Электролитами называют вещества, которое проводят электрический ток вследствие диссоциации на ионы. Их электропроводность обусловлена подвижностью положительно и отрицательно заряженных ионов.
Часть A. Подготовительные измерения.
Измерьте внутренний диаметр шприца $D_0$ и расстояние $L_0$ между отметками $0~\text{мл}$ и $20~\text{мл}$. В рамках задачи будем обозначать концентрацию раствора соли в воде безразмерной величиной $c = \dfrac{m_\text{соли}}{m_\text{воды}}$, где $m_\text{воды}$ — масса изначально взятой чистой воды, $m_\text{соли}$ — масса порошка соли, добавленного к чистой воде для получения раствора. Приготовьте раствор соли с концентрацией $c\approx 0.07$. Наберите этот раствор в шприц, причем, чтобы избежать образования лишних пузырей внутри шприца, двигайте поршень медленно. При измерениях нужно держать шприц в каком-то фиксированном положении (например, стоящим на ножке поршня), чтобы конфигурация пузырей, которые так или иначе образуются, была одинаковой.   В течение всей задаче мы будем изучать электрические свойства раствора электролита внутри шприца, поэтому следует использовать схему, изображенную на рисунке.  Используйте генератор в режиме $V_{\text{pp}}=1.00~\text{В}$, где $V_\text{pp}$ — разность напряжений между пиками (двойная амплитуда сигнала). Обязательно не забудьте включить сигнал на выходе генератора:  При частоте $f\approx50~\text{кГц}$ разность фаз между током через шприц и напряжением на нем практически равна нулю. Это означает, что при этой частоте раствор электролита внутри шприца ведет себя, как сопротивление $R$. Стоит ожидать, что это сопротивление меняется при изменении длины $L$ электролита внутри шприца.
Сделайте измерения сопротивления $R$ соответствующие положениям шприца $V=2,4,\dots,20~\text{мл}$.
Часть B. Объемные эффекты. Приготовьте 4 разных раствор соли с концентрациями $0.07 \leq c \leq 0.20$. При смене концентрации раствора внутри шприца обязательно промойте его чистой водой.
Постройте график $R$ от $V$. Проведите сглаживающую прямую $R=R_1 + \alpha_1 V$. Рассчитайте значения параметров $R_1$ и $\alpha_1$.
Для каждого из приготовленных растворов проведите серию из $4$-ех измерений $R$ от $V$.
С помощью МНК для каждого из растворов посчитайте параметры $R_1$ и $\alpha_1$ по аналогии с пунктом $\textbf{А3}$. Результаты представьте в виде таблицы. Теоретическое описание полученных результатов следует из стандартной задачи проводимости второго рода: рассмотрим действие электрического поля на заряженную частицу в вязкой среде. Пусть масса частицы $m$, а заряд $q$, а если частица движется, то на нее действует сила вязкого трения $F=-kv$.
В среде создается внешнее постоянное поле $E$. Чему равна установившаяся скорость частицы $v_{у}$? Ответ запишите через $E,k,q$. Коэффициент вязкости $k$, с помощью которого мы моделируем движение ионов в растворе связан не только с вязкостью, но и с электрическими свойствами воды и зависит от концентрацией ионов: \[ k \propto n^{\alpha}, \] где $\alpha$ — неизвестная степень, одинаковая для ионов $\rm Na^+$ и $\rm Cl^-$. Пусть электронейтральный раствор поваренной соли находится внутри цилиндрического сосуда с проводящими основаниями-электродами и непроводящими стенками. Площадь оснований $S$, расстояние между ними $L$. Будем считать, что ионы $\rm Na^+$ и $\rm Cl^-$ в любом количестве могут возникать и пропадать в результате химических реакций с электродами. Заряды ионов по модулю совпадают с элементарным зарядом $e=1.602\cdot10^{-19}~\text{Кл}$.  Обозначим за $n$ концентрацию ионов натрия, за $k_{\rm Na^+}$ и $k_{\rm Cl^-}$ — коэффциенты взякости для ионов натрия и хлора соотвественно.
Чему равен установившийся ток $I$, если к электродам подведена разность потенциалов $U$? Любыми поверхностными эффектами пренебрегите (например, контактной разностью потенциалов и контактным сопротивлением). Ответ запишите через $n,S,L,e,k_{\rm Na^+}, k_{\rm Cl^-}$ и $U$. На практике исследование постоянного тока сопряжено со следующей трудностью: из-за химических реакций постепенно разрушаются/покрываются пленкой основания цилиндра. Поэтому значительно удобнее исследовать проводимость при переменном токе. Проведем теоретический анализ в рамках нашей модели.
Пусть к основаниям подведена разность потенциалов $U(t) = U \cos \omega t$, как будет зависеть ток $I(t)$ от времени? Любыми поверхностными эффектами снова пренебрегите. Ответ запишите через $n,S,L,e,\omega,m_{\rm Na^+}, m_{\rm Cl^-},k_{\rm Na^+}, k_{\rm Cl^-}, U$ и $t$.
Теперь учтем поверхностные эффекты в виде резистора $R_\text{п}$, который последовательно подключен к раствору. Запишите формулу для импеданса $\tilde{Z}(\omega)$ системы, состоящей из раствора $\rm NaCl$ и сосуда. Ответ запишите через $n,S,L,e,m_{\rm Na^+}, m_{\rm Cl^-},\omega,k_{\rm Na^+}, k_{\rm Cl^-}$ и $R_\text{п}$.
Чему равен теоретический импеданс системы $\tilde{Z}$, если разность фаз между напряжением пренебрежимо мала? Ответ выразите через $n,S,L,e,k_{\rm Na^+}, k_{\rm Cl^-}$ и $R_\text{п}$. Случаю, рассмотренному в $\textbf{B8}$ очевидно соответствуют измерения, сделанные в рамках пунктов $\textbf{A2}$ и $\textbf{B1}$.
Используя линеаризованный график $\alpha_1$ от $c$ получите значение $\alpha$.
Получите теоретическую зависимость $|\tilde{Z}|^2(\omega)$ в приближении $\omega m_{\rm Na^+} \gg k_{\rm Na^+}$, $\omega m_{\rm Cl^-} \gg k_{\rm Cl^-}$. Ответ запишите через $n,S,L,e,m_{\rm Na^+}, m_{\rm Cl^-},\omega,k_{\rm Na^+}, k_{\rm Cl^-}$ и $R_\text{п}$.
Для раствора с концентрацией соли $c\approx 0.20$ проведите измерения модуля импеданса $|Z|$ от частоты $f$. Серия должна состоять из не менее 7-ми разных $f$ в диапазоне $500~\text{кГц} \leq f \leq 10~\text{МГц}$.
Постройте линеаризованный график $|Z|$ от $f$. Из графика определите экспериментальное значение $\mu_\text{эфф}=\frac{\mu_{\rm Na} \cdot \mu_{\rm Cl}}{\mu_{\rm Na} + \mu_{\rm Cl}}$. Полученное в эксперименте $\mu_\text{эфф}$ значительно отличается от теоретического значения. Это отличие можно объяснить тем, что молекулы воды, которые обладают дипольным моментом, притягиваются к ионам (сольватируют их) и двигаются вместе с ними. Обозначим, количество молекул воды, двигающихся вместе с ионом любого вида за $N$. В таком случае вместо $\mu_{\rm Na}$ при расчете нужно использовать $\mu_{\rm Na}+N\mu_{H_2O}$ и вместо $\mu_{\rm Cl}$ нужно использоваться $\mu_{\rm Cl} + N \mu_{H_2O}$
Часть С. Поверхностные эффекты. Шприц с электролитом также обладает ёмкостью, которую невозможно предсказать в рамках теории объемных эффектов. Эта ёмкость начинает сказываться при малых частотах сигнала, подаваемого на концы шприца. Ёмкость системы поверхность электрода-электролит связана с тем, что ионы(как и любые заряженые частицы) притягиваются к поверхности металла и формируют т.н. двойной электрический слой. Таким образом единица поверхности соприкосновения металла с электролитом обладает ёмкостью $\sigma = \frac{dC}{dS}$, где $C$ — ёмкость поверхности площадью $S$. Наполните шприц раствором с концентрацией соли $c\approx 0.20$.
Определите $N$ исходя из ваших экспериментальных данных.
В диапазоне частот $5~\text{Гц} \leq f \leq 1~\text{кГц}$ проведите измерения модуля импеданса шприца $|\tilde{Z}|$ и времени $\Delta t$, на которое пик тока опережает пик напряжения. Сделайте не менее 15 измерений. Для анализа электрической схемы бывает полезна т.н. диаграмма Найквиста — зависимость $\mathfrak{Im} \tilde{Z}$ от $\mathfrak{Re} \tilde{Z}$. В нашем случае можно считать, что объемные эффекты сводятся к резистору сопротивлением $R_2$, а поверхностные выражаются из измерений следующим образом: $\tilde{Z}_\text{п} = \tilde{Z} - R_2$.
На основе Ваших данных постройте диаграмму Найквиста $\mathfrak{Im} \tilde{Z}_\text{п}$ от $\mathfrak{Re} \tilde{Z}_\text{п}$ для поверхностных эффектов. Укажите на диаграмме в виде стрелки направление перехода от точки к точке, соответствующее увеличению $\omega$.
Качественно изобразите диаграмму Найквиста для плоского конденсатора. Описанная ранее модель формирования ёмкости $C$ у поверхности соприкосновения электролита и металла в случае, если эта поверхность плоская, должна сводится к тому, что поверхностные эффекты имеют диаграмму Найквиста, как у конденсатора, но эксперимент противоречит этому тезису. При анализе схожей задачи датским химиком Робертом де Леви была предложена модель шероховатой поверхности металла, которая оказалась очень плодотворной для описания электрических свойств электрод-электролитных интерфейсов.  Представим поверхность проводника, как плоскость, на которой стоят цилиндры высоты $l$ и радиуса $r$. Плотность постановки цилиндров можно описать поверхностной плотностью $\xi = \frac{dN}{dS}$, где $N$ — число цилиндров на площади $S$. В таком случае на один цилиндр приходится $1/\xi$ площади электролита вокруг него. При этом единица высоты цилиндра обладает некоторой ёмкостью $C_l$ и единица высоты электролита, приходящегося на один цилиндр, обладает некоторым сопротивлением $R_l$. Для сокращения записей обозначим за $\rho$ удельное сопротивление электролита.
Запишите выражения для $C_l$ и $R_l$ через $r,\sigma,\rho$ и $\xi$.
Запишите комплексный ток $\tilde{I}(x)$ через производную комплексного потенциала $\frac{d\tilde{\varphi}(x)}{dx}$ и $R_l$.
Свяжите производную комплексного тока $\frac{d\tilde{I}(x)}{dx}$ и комплексный потенциал $\tilde{\varphi}(x)$ через $C_l$. для нахождения двух чисел $a$ таких, что $a^2=\sqrt{i}$ можно воспользоваться формулой Эйлера.
Покажите, что $\tilde{I}(0) = 0$.
Решите полученную в пунктах $\textbf{C5}$ и $\textbf{C6}$ систему дифференциальных уравнений и получите импеданс $\tilde{Z}_\text{ц}(\omega)$ одного цилиндра и электролита, окружающего его. Ёмкостью основания цилиндра и ёмкостью плоской поверхности, на которой стоят цилиндры пренебрегайте. Ответ выразите через $C_l,R_l,l$ и $\omega$.
Получите импеданс $\tilde{Z}_\text{ц}(\omega)$ в приближении $\sqrt{\omega C_l R_l l^2} \gg 1$. Ответ выразите через $C_l,R_l,l$ и $\omega$. Следующие теоретические пункты также решаются в этом приближении.
Чему равен импеданс $\tilde{Z}_\text{п}(\omega)$ одной поверхности цилиндра, соприкасающейся с электролитом. Площадь поверхности $S$. Ответ выразите через $r,\sigma,\rho,\xi,S$ и $\omega$. Нарисуйте качественно диаграмму Найквиста $\tilde{Z}_\text{п}(\omega)$. Теоретическая и экспериментальная диаграммы Найквиста должны совпадать по форме, но часть их характеристик могут незначительно отличаться.
Постройте линеаризованный график $|\tilde{Z}_\text{п}|$ от $\omega$. Будем считать, что $\xi=40~\frac{1}{\text{мм}^2}$, $r=0.6~\text{мкм}$. Площадь контакта носика шприца с электролитом считайте в $5.5$ раз меньше площади внутреннего сечения шприца.
Определите $\sigma$.
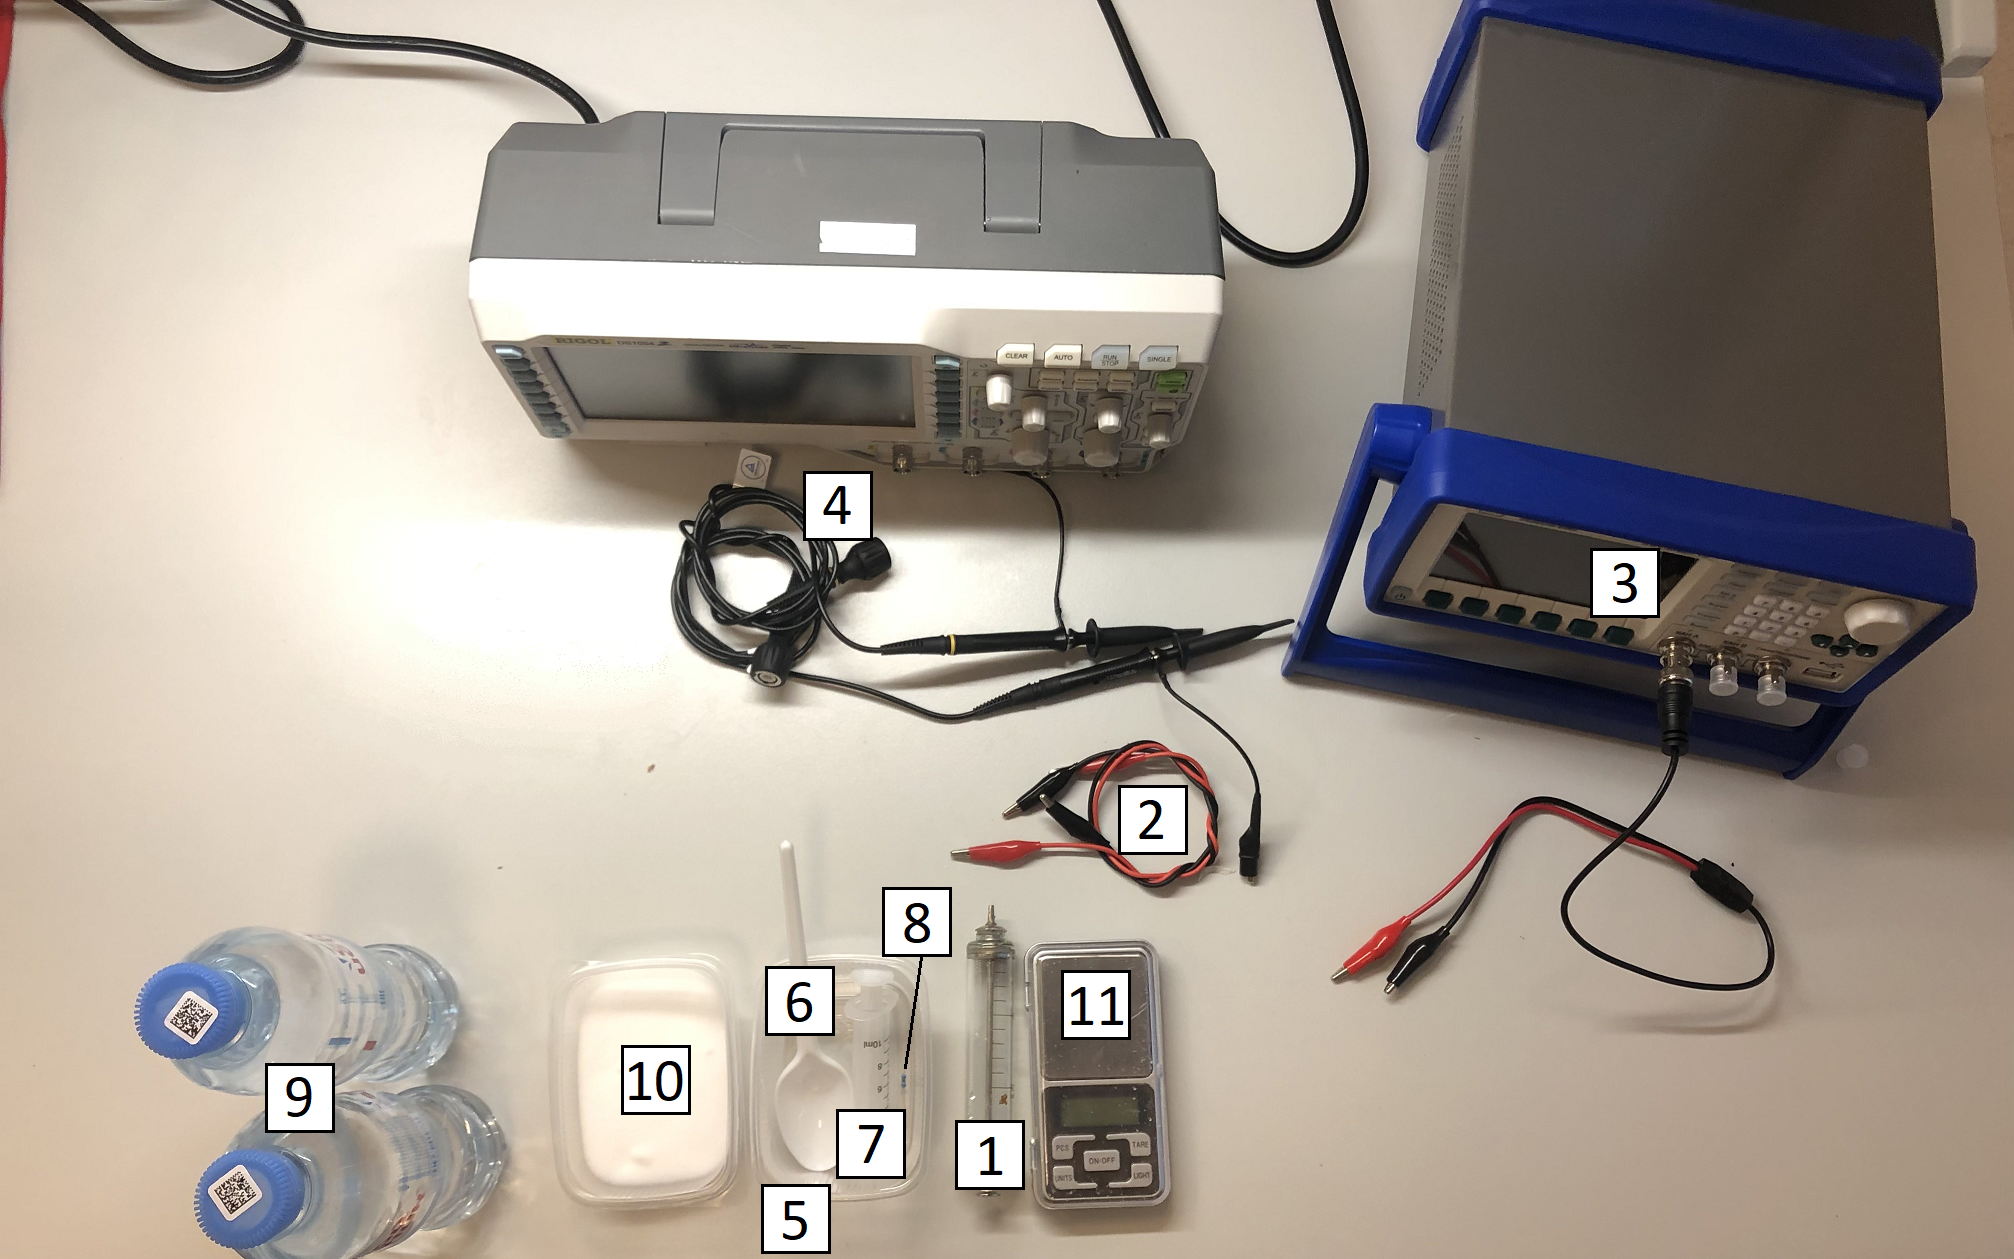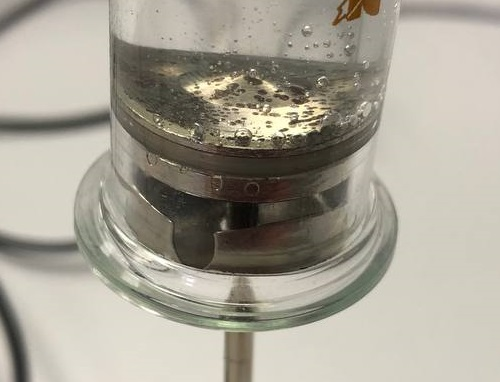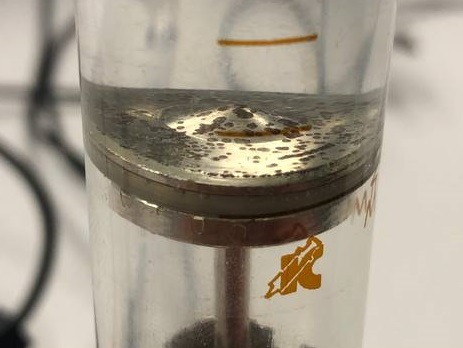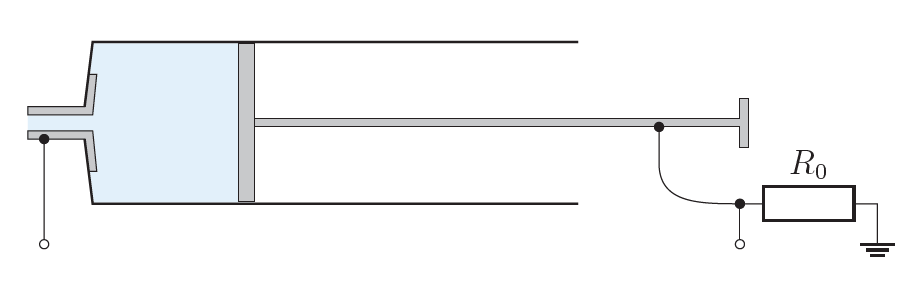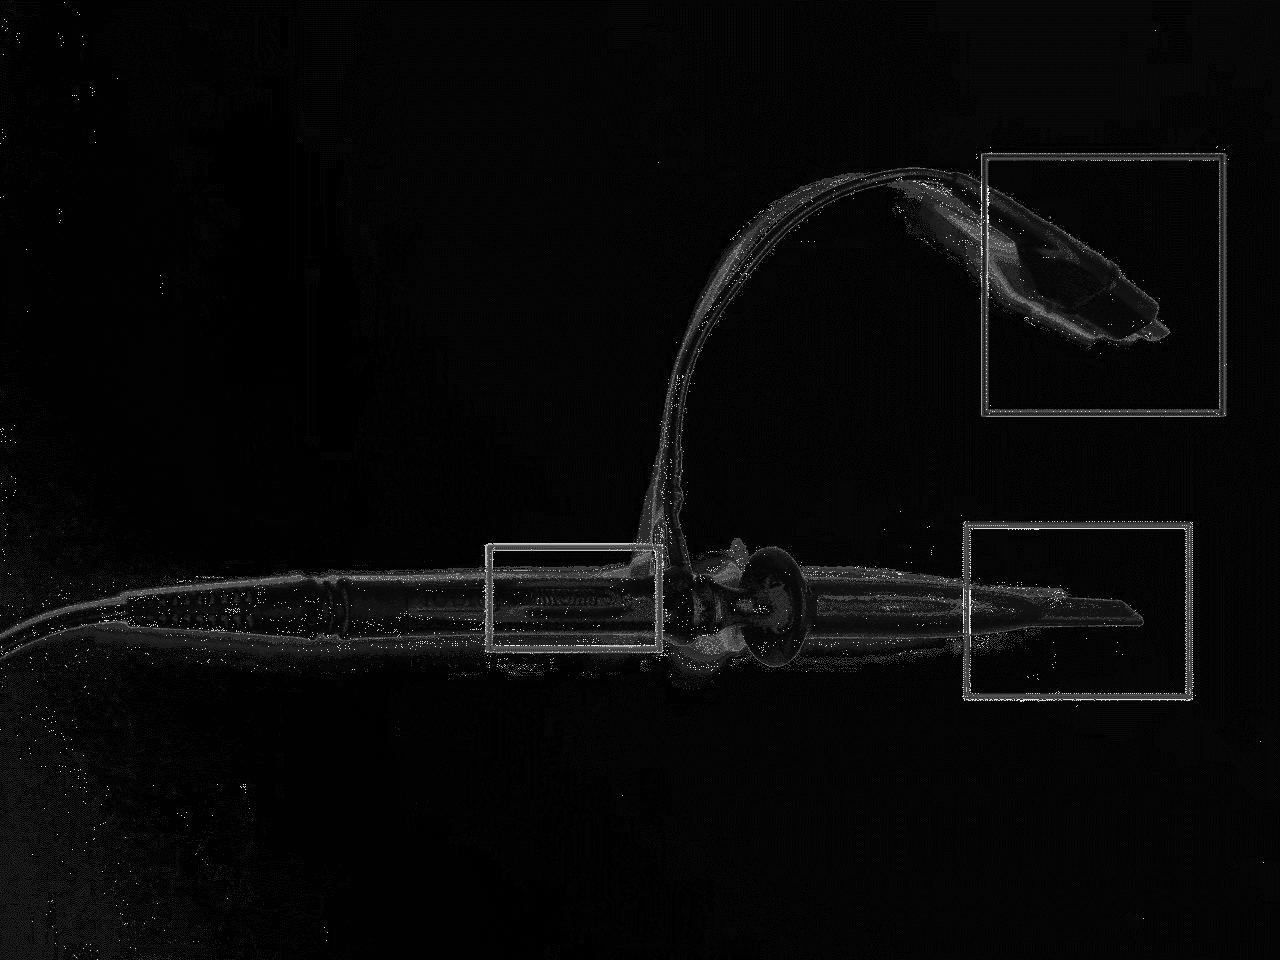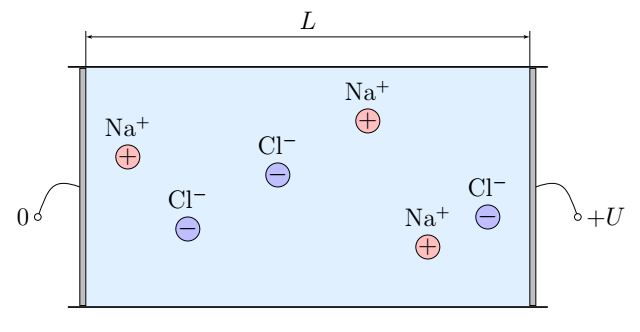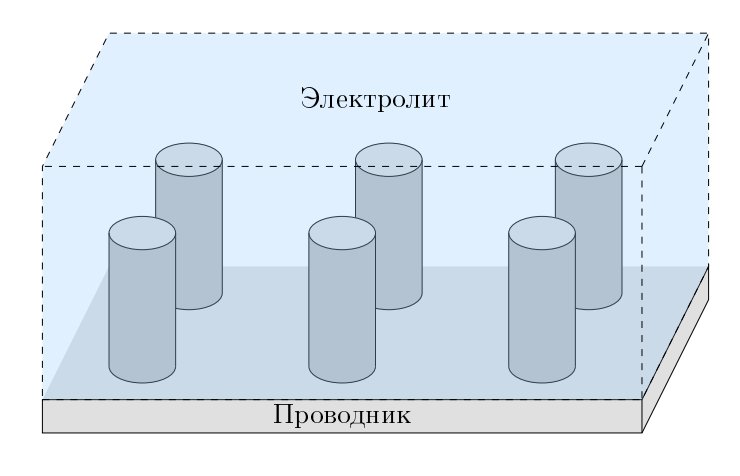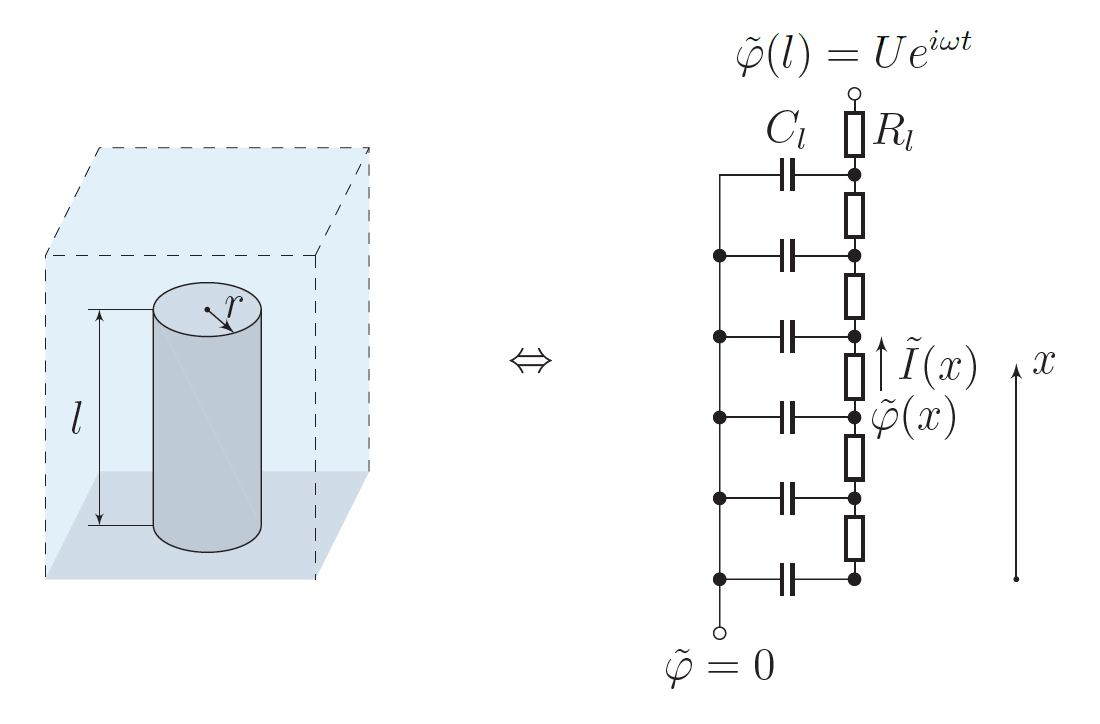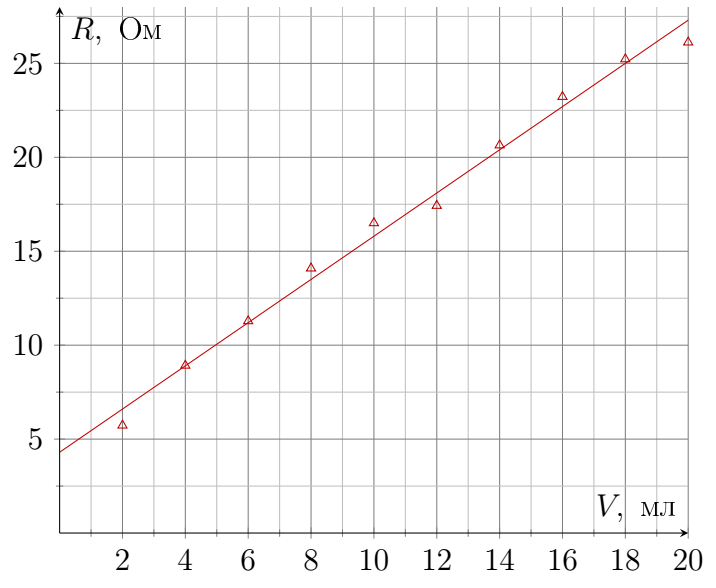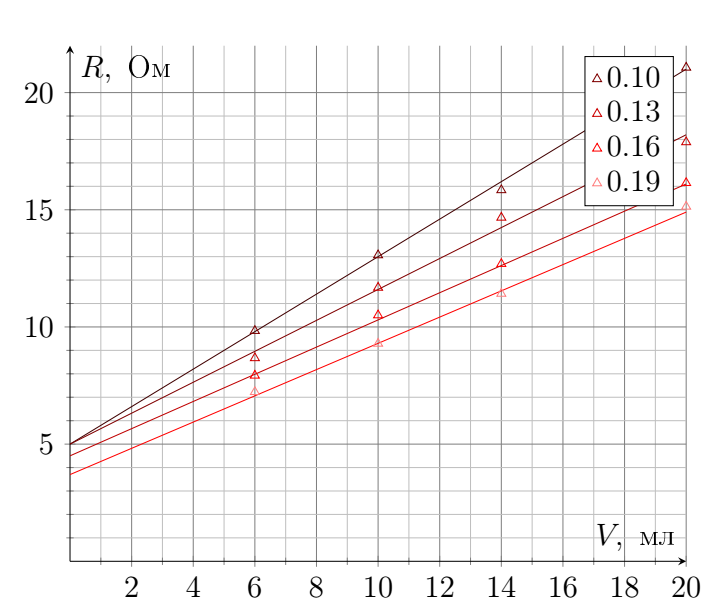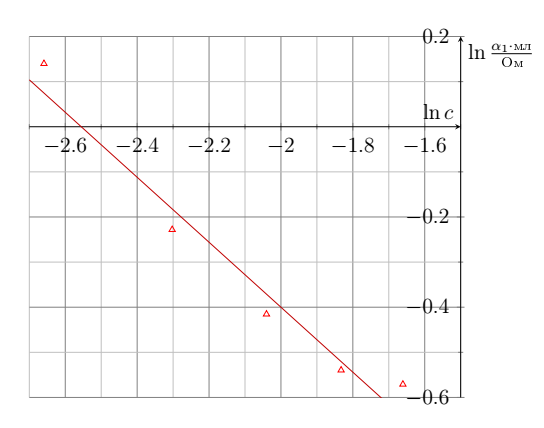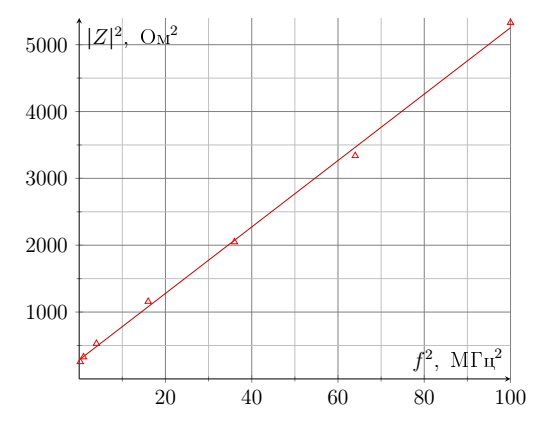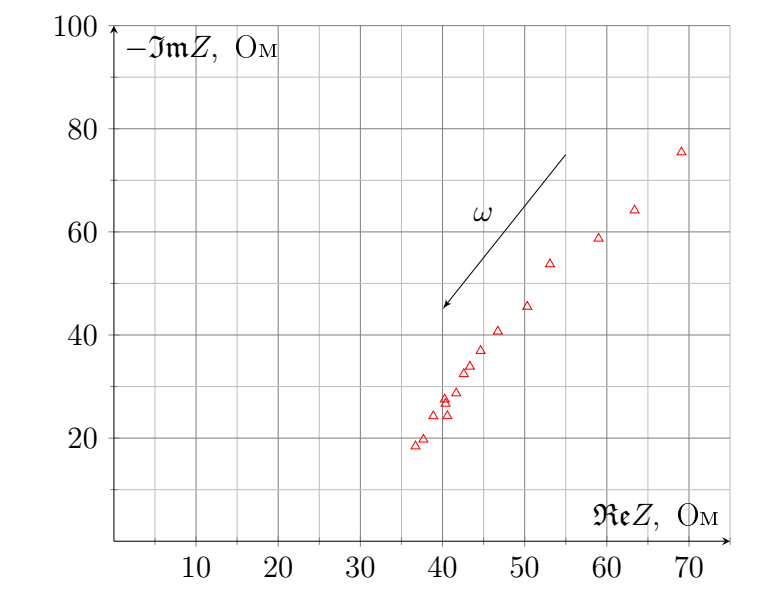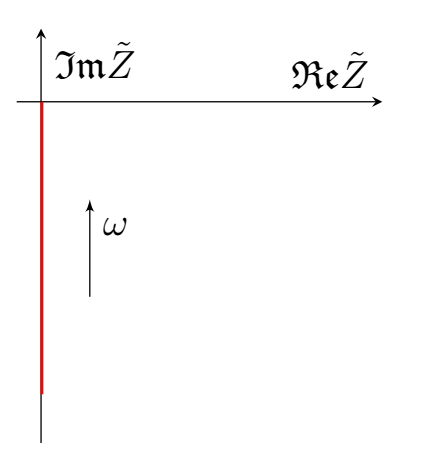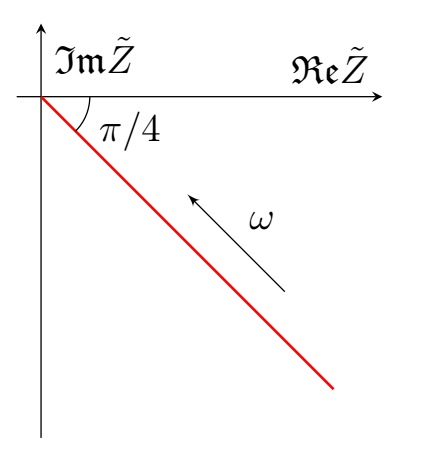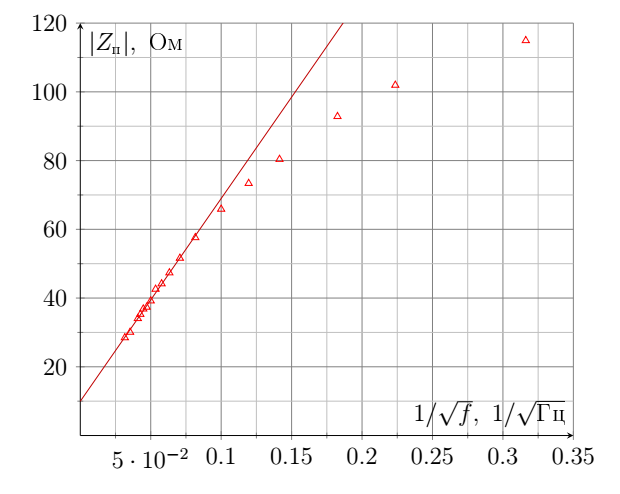
Измерьте внутренний диаметр шприца $D_0$ и расстояние $L_0$ между отметками $0~\text{мл}$ и $20~\text{мл}$.
Ответ: $L_0 = 65 \: мм$
Ответ: Определить $D_{0}$ можно поделив $20 \: мл$ на $L_0$ $D_{0}= 20 \: мм$

Сделайте измерения сопротивления $R$ соответствующие положениям шприца $V=2,4,\dots,20~\text{мл}$.

Постройте график $R$ от $V$. Проведите сглаживающую прямую $R=R_1 + \alpha_1 V$. Рассчитайте значения параметров $R_1$ и $\alpha_1$.
Ответ: $R_1 = 4.3 \: Ом$
Ответ: $\alpha_1 = 1.15 ~ \frac{Ом}{см^3}$

Для каждого из приготовленных растворов проведите серию из $4$-ех измерений $R$ от $V$.

С помощью МНК для каждого из растворов посчитайте параметры $R_1$ и $\alpha_1$ по аналогии с пунктом $\textbf{А3}$. Результаты представьте в виде таблицы.
Решение: c0.070,10,130,160,19$\alpha_1,~\frac{\text{Ом}}{см^3}$1.150.800.660.580.56$R_1,~\text{Ом}$4.35.04.94.53.7 | c | 0.07 | 0,1 | 0,13 | 0,16 | 0,19 | | --- | --- | --- | --- | --- | --- | | $\alpha_1,~\frac{\text{Ом}}{см^3}$ | 1.15 | 0.80 | 0.66 | 0.58 | 0.56 | | $R_1,~\text{Ом}$ | 4.3 | 5.0 | 4.9 | 4.5 | 3.7 |

В среде создается внешнее постоянное поле $E$. Чему равна установившаяся скорость частицы $v_{у}$? Ответ запишите через $E,k,q$.
Решение: Запишем II закон Ньютона: \[ Eq = kv_\text{y} \]
Ответ: \[ v_\text{y} = \frac{Eq}{k} \]

Чему равен установившийся ток $I$, если к электродам подведена разность потенциалов $U$? Любыми поверхностными эффектами пренебрегите (например, контактной разностью потенциалов и контактным сопротивлением). Ответ запишите через $n,S,L,e,k_{\rm Na^+}, k_{\rm Cl^-}$ и $U$.
Решение: По определению $I = \frac{dq}{dt}$, при этом поток площадью $S$ частиц зарядом $q$, двигающийся с постоянной скоростью $v$ образует такой ток: \[ I = \frac{dq}{dt}= nvSq \tag{1}\] Тогда ток в нашем случае складывается из двух потоков ионов. Концентрации ионов равны из условия электронейтральности: \[ I = nSe \frac{Ee}{k_{\rm Na^+}} + nSe \frac{Ee}{k_{\rm Cl^-}}.\] Поле $E$ выражается через разность потенциалов, как $U/L$.
Ответ: \[ I = \frac{nSe^2U}{L} \left( \frac{1}{k_{\rm Na^+}}+\frac{1}{k_{\rm Cl^-}} \right)\]

Пусть к основаниям подведена разность потенциалов $U(t) = U \cos \omega t$, как будет зависеть ток $I(t)$ от времени? Любыми поверхностными эффектами снова пренебрегите. Ответ запишите через $n,S,L,e,\omega,m_{\rm Na^+}, m_{\rm Cl^-},k_{\rm Na^+}, k_{\rm Cl^-}, U$ и $t$.
Решение: Будем решать задачу методом комплексных амплитуд: \[ U \cos \omega t = \mathfrak{Re} \, U e^{i \omega t}. \] Тогда комплексное электрическое поле $E$ внутри среды такое: \[ \tilde{E} = \frac{U}{L} e^{i \omega t}. \] Запишем II закон Ньютона для частицы в переменном поле $Ee^{i\omega t}$: \[ m\dot{v} + kv = Eq e^{i \omega t}.\] Собственные решения являются экспоненциально спадающими, поэтому нас интересует только частное решение вида $v=\tilde{B} e^{i \omega t}$: \[ i\omega m \tilde{B} + k\tilde{B} = Eq \quad \Rightarrow \quad \tilde{B} = \frac{Eq}{i \omega m + k} = \frac{Eq}{k} \frac{1}{1 + i\omega\frac{m}{k}} = \frac{Eq}{k} \frac{1}{\sqrt{1+\frac{\omega^2 m^2}{k^2} }}e^{-i\arctan \frac{\omega m}{k}}.\] Комплексный ток $\tilde{I}$ пересчитаем c учетом уравнения (1): \[ \tilde{I} = \frac{nSe^2 U}{Lk_{\rm Na^+}} \frac{1}{\sqrt{1+\frac{\omega^2 m_{\rm Na^+}^2}{k_{\rm Na^+}^2} }} e^{-i\arctan \frac{\omega m_{\rm Na^+}}{k_{\rm Na^+}} +i \omega t} + \frac{nSe^2 U}{Lk_{\rm Cl^-}} \frac{1}{\sqrt{1+\frac{\omega^2 m_{\rm Cl^-}^2}{k_{\rm Cl^-}^2} }} e^{-i\arctan \frac{\omega m_{\rm Cl^-}}{k_{\rm Cl^-}}+i \omega t}\] Перейдем от комплексного тока путем взятия действительной части.
Ответ: \[ I = \frac{nSe^2 U}{Lk_{\rm Na^+}} \frac{1}{\sqrt{1+\frac{\omega^2 m_{\rm Na^+}^2}{k_{\rm Na^+}^2} }} \cos \left( -\arctan \frac{\omega m_{\rm Na^+}}{k_{\rm Na^+}} +\omega t \right) + \frac{nSe^2 U}{Lk_{\rm Cl^-}} \frac{1}{\sqrt{1+\frac{\omega^2 m_{\rm Cl^-}^2}{k_{\rm Cl^-}^2} }} \cos \left( -\arctan \frac{\omega m_{\rm Cl^-}}{k_{\rm Cl^-}} +\omega t \right) \]

Теперь учтем поверхностные эффекты в виде резистора $R_\text{п}$, который последовательно подключен к раствору. Запишите формулу для импеданса $\tilde{Z}(\omega)$ системы, состоящей из раствора $\rm NaCl$ и сосуда. Ответ запишите через $n,S,L,e,m_{\rm Na^+}, m_{\rm Cl^-},\omega,k_{\rm Na^+}, k_{\rm Cl^-}$ и $R_\text{п}$.
Решение: Импеданс одного вида ионов очевидно выражается из уже полученных уравнений \[ \tilde{Z} = \frac{Lk}{nSq^2} \left( 1+ i \omega \frac{m}{k} \right),\] при этом токи складываются при одинаковых напряжениях, значит импедансы $\rm Na^+$ и $\rm Cl^-$ "подключены" параллельно, и еще последовательно с ними стоит резистор $R_\text{п}$.
Ответ: \[ \tilde{Z}(\omega) = R_\text{п} + \frac{\frac{k_{\rm Na^+}L}{nSe^2} \left(1 + \frac{i \omega m_{\rm Na^+}}{k_{\rm Na^+}} \right) \cdot \frac{k_{\rm Cl^-}L}{nSe^2} \left(1 + \frac{i \omega m_{\rm Cl^-}}{k_{\rm Cl^-}} \right)} {\frac{k_{\rm Na^+}L}{nSe^2} \left(1 + \frac{i \omega m_{\rm Na^+}}{k_{\rm Na^+}} \right) + \frac{k_{\rm Cl^-}L}{nSe^2} \left(1 + \frac{i \omega m_{\rm Cl^-}}{k_{\rm Cl^-}} \right)}\]

Чему равен теоретический импеданс системы $\tilde{Z}$, если разность фаз между напряжением пренебрежимо мала? Ответ выразите через $n,S,L,e,k_{\rm Na^+}, k_{\rm Cl^-}$ и $R_\text{п}$.
Решение: Если разность фаз пренебрежимо мала, то комплексными частями можно пренебречь и поведение системы соответствует поведению при постоянном напряжении.
Ответ: \[ \tilde{Z} = R_\text{п} + \frac{L}{nSe^2} \frac{k_{\rm Na^+} \cdot k_{\rm Cl^-}}{k_{\rm Na^+} + k_{\rm Cl^-}} \]

Используя линеаризованный график $\alpha_1$ от $c$ получите значение $\alpha$.
Ответ: \[ \alpha_1 = \frac{dZ}{dL} \cdot \frac{1}{S} \propto \frac{k}{n} \propto n^{\alpha -1} \] Из графика $\alpha_1 = 0.3$.

Получите теоретическую зависимость $|\tilde{Z}|^2(\omega)$ в приближении $\omega m_{\rm Na^+} \gg k_{\rm Na^+}$, $\omega m_{\rm Cl^-} \gg k_{\rm Cl^-}$. Ответ запишите через $n,S,L,e,m_{\rm Na^+}, m_{\rm Cl^-},\omega,k_{\rm Na^+}, k_{\rm Cl^-}$ и $R_\text{п}$.
Решение: Упростим формулу для импеданса из B6: \[ \tilde{Z} = R_\text{п} + \frac{L}{nSe^2} \frac{(k_{\rm Na^+} + i \omega m_{\rm Na^+})(k_{\rm Cl^-} + i \omega m_{\rm Cl^-})}{(k_{\rm Na^+} + k_{\rm Cl^-}) + i \omega (m_{\rm Na^+}+m_{\rm Cl^-})} \] Первое приближение происходит на этапе перемножения: \[ \tilde{Z} = R_\text{п} + \frac{L}{nSe^2} \frac{ -\omega^2 m_{\rm Na^+} m_{\rm Cl^-}+ i \omega( m_{\rm Na^+}k_{\rm Cl^-} +m_{\rm Cl^-}k_{\rm Na^+}) }{(k_{\rm Na^+} + k_{\rm Cl^-}) + i \omega (m_{\rm Na^+}+m_{\rm Cl^-})} \] Домножим числитель и знаменатель на комплексно сопряженное к знаменателю и снова сделаем пренебрежение: \[ \tilde{Z} = R_\text{п} + \frac{L}{nSe^2} \frac{ - \omega^2 m_{\rm Na^+} m_{\rm Cl^-} (k_{\rm Na^+} + k_{\rm Cl^-})+ i\omega^3 m_{\rm Na^+} m_{\rm Cl^-} ( m_{\rm Na^+} + m_{\rm Cl^-}) + \omega^2 ( m_{\rm Na^+}k_{\rm Cl^-} +m_{\rm Cl^-}k_{\rm Na^+}) (m_{\rm Na^+} + m_{\rm Cl^-}) }{ \omega ^2(m_{\rm Na^+}+m_{\rm Cl^-})^2} \]
Ответ: \[ |\tilde{Z}|^2 = \left( R_\text{п} + \frac{L}{nSe^2} \frac{m_{\rm Na^+}^2 k_{\rm Cl^-} + m_{\rm Cl^+}^2 k_{\rm Na^+} }{(m_{\rm Na^+} + m_{\rm Cl^-})^2} \right)^2 + \omega^2 \left( \frac{L}{nSe^2} \frac{m_{\rm Na^+} m_{\rm Cl^-}}{m_{\rm Na^+} + m_{\rm Cl^-}} \right)^2 \]

Для раствора с концентрацией соли $c\approx 0.20$ проведите измерения модуля импеданса $|Z|$ от частоты $f$. Серия должна состоять из не менее 7-ми разных $f$ в диапазоне $500~\text{кГц} \leq f \leq 10~\text{МГц}$.

Постройте линеаризованный график $|Z|$ от $f$. Из графика определите экспериментальное значение $\mu_\text{эфф}=\frac{\mu_{\rm Na} \cdot \mu_{\rm Cl}}{\mu_{\rm Na} + \mu_{\rm Cl}}$.
Решение: Согласно последнему теоретическому пункту график $|\tilde{Z}|^2$ от $f^2$ линейный.
Ответ: Из графика коэффициент наклона равен $61\cdot 10^{-12}~\frac{\text{Ом}^2}{\text{Гц}^2}$, а из теории он равен $\left( \frac{2\pi L m_\text{эфф}}{nSe^2}\right)^2$. $\mu_{эфф} = 170 \cdot 10^{5} \: \frac{кг}{моль}$

Определите $N$ исходя из ваших экспериментальных данных.
Решение: Запишем формулу исходя из модели, описанной в условии: \[ \mu_\text{эфф} = \frac{(\mu_{\rm Na}+ N \mu_{\rm H_2 O})\cdot (\mu_{\rm Cl}+ N \mu_{\rm H_2 O})}{\mu_{\rm Na}+ N \mu_{\rm H_2 O} + \mu_{\rm Cl}+ N \mu_{\rm H_2 O}}\] Преобразуем к квадратному уравнению относительно $N$: \[ N^2 + N \left( \frac{\mu_{\rm Na}+\mu_{\rm Cl}- 2 \mu_\text{эфф} }{\mu_{\rm H_2O}} \right) + \frac{\mu_{\rm Na}\mu_{\rm Cl} - \mu_\text{эфф} (\mu_{\rm Na} + \mu_{\rm Cl})}{\mu_{\rm H_2O}^2}=0\] Из-за того, что $\mu_\text{эфф}$ очень больше, фактически, $N=\frac{2\mu_\text{эфф}}{\mu_{\rm H_2O}}=1.8\cdot 10^{7}$. Можно заключить, что измеренная индуктивность никак не связана с теоретически рассмотренным эффектом. Тем временем индуктивность витка с током радиусом $10~\text{см}$ можно оценить, как $10^{-6}~\text{Гн}$, что имеет один порядок с корнем из коэффициента наклона.
Ответ: \[ N=1.8\cdot 10^{7} \]

В диапазоне частот $5~\text{Гц} \leq f \leq 1~\text{кГц}$ проведите измерения модуля импеданса шприца $|\tilde{Z}|$ и времени $\Delta t$, на которое пик тока опережает пик напряжения. Сделайте не менее 15 измерений.

На основе Ваших данных постройте диаграмму Найквиста $\mathfrak{Im} \tilde{Z}_\text{п}$ от $\mathfrak{Re} \tilde{Z}_\text{п}$ для поверхностных эффектов. Укажите на диаграмме в виде стрелки направление перехода от точки к точке, соответствующее увеличению $\omega$.

Качественно изобразите диаграмму Найквиста для плоского конденсатора.

Запишите выражения для $C_l$ и $R_l$ через $r,\sigma,\rho$ и $\xi$.
Ответ: Ёмкость $C_l$ — это ёмкость единицы длины поверхности цилиндра, поэтому \[C_l=2\pi r \sigma.\] Сопротивление $R_l$ — это сопротивление единицы длины воды вокруг одного цилиндра, поэтому $R_l = \rho / S_1$, где $S_1$ — площадь воды, приходящаяся на один цилиндр, поэтому \[ R_l = \frac{\rho}{\frac{1}{\xi}-\pi r^2}. \]

Запишите комплексный ток $\tilde{I}(x)$ через производную комплексного потенциала $\frac{d\tilde{\varphi}(x)}{dx}$ и $R_l$.
Решение: Запишем падение напряжения на единице длины проводника: \[ -R_ldx \, \tilde{I} = \tilde{\varphi}(x+dx) - \tilde{\varphi}(x) \]
Ответ: \[ \tilde{I}(x) = -\frac{1}{R_l}\frac{d\tilde{\varphi}(x)}{dx} \]

Свяжите производную комплексного тока $\frac{d\tilde{I}(x)}{dx}$ и комплексный потенциал $\tilde{\varphi}(x)$ через $C_l$.
Решение: Ток через единицу длины конденсатора \[ \frac{\tilde{I}(x+dx) - \tilde{I}(x)}{i\omega C_l dx} = -\tilde{\varphi} (x) \]
Ответ: \[ \frac{d \tilde{I}(x)}{d x} = -i \omega C_l \tilde{\varphi}(x) \]

Покажите, что $\tilde{I}(0) = 0$.
Решение: Если ток не нулевой, то он течет через бесконечно малую ёмкость, значит $\varphi(0) \to \infty$.

Решите полученную в пунктах $\textbf{C5}$ и $\textbf{C6}$ систему дифференциальных уравнений и получите импеданс $\tilde{Z}_\text{ц}(\omega)$ одного цилиндра и электролита, окружающего его. Ёмкостью основания цилиндра и ёмкостью плоской поверхности, на которой стоят цилиндры пренебрегайте. Ответ выразите через $C_l,R_l,l$ и $\omega$.
Решение: Получим дифференциальное уравнение на $\tilde{\varphi}(x)$: \[ \tilde{\varphi}'' - i \omega C_l R_l \tilde{\varphi} = 0 \] Это однородное линейное диф.уравнение второго порядка. Найдем собственные числа: \[ \lambda^2 = i \omega C_l R_l. \] \[ \lambda_1 = e^{\frac{i \frac{\pi}{2}}{2}} \sqrt{\omega C_l R_l} = (1+i) \sqrt{\frac{\omega R_l C_l}{2}} \] \[ \lambda_2 = e^{\frac{i \frac{\pi}{2}+2\pi i}{2}} \sqrt{\omega C_l R_l} = -(1+i) \sqrt{\frac{\omega R_l C_l}{2}} \] Обозначим $\sqrt{\frac{\omega C_l R_l}{2}}$ за $\zeta$. Тогда \[ \tilde{\varphi}(x) = A e^{i \zeta x} e^{\zeta x} + B e^{-i \zeta x} e^{-\zeta x}.\] Граничные условия: $\tilde{\varphi}(l)=Ue^{i \omega t}$, $\tilde{\varphi}'(0) = 0$. \[ \tilde{\varphi}'(0) = A(1+i) \zeta - B(1+i)\zeta = 0 \quad \Rightarrow \quad B = A,\] \[ \tilde{\varphi}(l) = A \left( e^{i \zeta l} e^{\zeta l} + e^{-i \zeta l} e^{-\zeta l} \right) = 2A \cosh(\zeta l + i \zeta l) = U e^{i \omega t} \] В итоге решение на потенциал выглядит так: \[ \tilde{\varphi}(x) = U e^{i \omega t} \frac{ \cosh(\zeta x+i \zeta x)}{\cosh(\zeta l+ i \zeta l)}\] Найдем ток $\tilde{I}(l)$: \[ \tilde{I}(l) = -\frac{1}{R_l} \tilde{\varphi}'(l) = -U e^{i \omega t} \frac{\zeta (1+i)}{R_l} \tanh(\zeta l+ i \zeta l), \] затем импеданс (минус возникает благодаря согласованию положительного направления ток и убывания импеданса): \[\tilde{Z}_\text{ц} = \frac{\tilde{\varphi}(l)}{-\tilde{I}(l)}= \frac{R_l}{\zeta (1+i) \tanh (\zeta l + i \zeta l) } = \sqrt{\frac{R_l}{2\omega C_l}} \frac{1-i}{\tanh \left( (1+i) \sqrt{\frac{\omega C_l R_l}{2}} l \right)} \] Разложим $\tanh$: \[\tilde{Z}_\text{ц} = \sqrt{\frac{R_l}{\omega C_l}} \frac{1 - i\tanh \sqrt{\frac{\omega C_l R_l}{2}} l \cdot \tan \sqrt{\frac{\omega C_l R_l}{2}} l}{\tanh \sqrt{\frac{\omega C_l R_l}{2}} l - i\tan \sqrt{\frac{\omega C_l R_l}{2}} l} e^{-i\pi/4}. \]
Ответ: \[\tilde{Z}_\text{ц} = \sqrt{\frac{R_l}{\omega C_l}} \frac{1 + i\tanh \sqrt{\frac{\omega C_l R_l}{2}} l \cdot \tan \sqrt{\frac{\omega C_l R_l}{2}} l} {\tanh \sqrt{\frac{\omega C_l R_l}{2}} l + i\tan \sqrt{\frac{\omega C_l R_l}{2}} l} e^{-i\pi/4}. \]

Получите импеданс $\tilde{Z}_\text{ц}(\omega)$ в приближении $\sqrt{\omega C_l R_l l^2} \gg 1$. Ответ выразите через $C_l,R_l,l$ и $\omega$. Следующие теоретические пункты также решаются в этом приближении.
Решение: Домножим числитель и знаменатель на $\cosh \zeta l \cdot \cos \zeta l$: \[\tilde{Z}_\text{ц} = \sqrt{\frac{R_l}{\omega C_l}} \frac{\cosh \zeta l \cos \zeta l + i \sin \zeta l \sinh \zeta l} {\cos \zeta l \sinh \zeta l + i \cosh \zeta l \sin \zeta l} e^{-i\pi/4}, \] при $\zeta l \gg 1$ гиперболические функции $\sinh \zeta l$ и $\cosh \zeta l$ равны экспоненте $\frac{e^{\zeta l}}{2}$, поэтому \[ \tilde{Z}_\text{ц} \simeq \sqrt{\frac{R_l}{\omega C_l}} \frac{\cos \zeta l e^{\zeta l} + i \sin \zeta l e^{\zeta l}}{\cos \zeta l e^{\zeta l} + i \sin \zeta l e^{\zeta l}}e^{-i\pi/4} = \sqrt{\frac{R_l}{\omega C_l}}e^{-i\pi/4} \]
Ответ: \[ \tilde{Z}_\text{ц} = \sqrt{\frac{R_l}{\omega C_l}}e^{-i\pi/4} \]

Чему равен импеданс $\tilde{Z}_\text{п}(\omega)$ одной поверхности цилиндра, соприкасающейся с электролитом. Площадь поверхности $S$. Ответ выразите через $r,\sigma,\rho,\xi,S$ и $\omega$.   Нарисуйте качественно диаграмму Найквиста $\tilde{Z}_\text{п}(\omega)$. Теоретическая и экспериментальная диаграммы Найквиста должны совпадать по форме, но часть их характеристик могут незначительно отличаться.
Решение: Совместим результаты предыдущих пунктов. \[ \tilde{Z}_\text{п} = \frac{1}{\xi S} \sqrt{ \frac{\rho}{2\pi r \sigma \omega \left(\frac{1}{\xi} - \pi r^2 \right)} } e^{-i\pi/4}\]

Постройте линеаризованный график $|\tilde{Z}_\text{п}|$ от $\omega$.

Определите $\sigma$.
Ответ: $\sigma_0 = 6.9 \: \frac{мкФ}{см^2}$
Темы:
E, Цепи, Емкость, Сборы XY, X, Переменный ток, 2023, Электролит